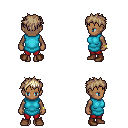
a pixel art fantasy rpg character, female body template, human, dark skin, teal tunic, red pants, white blonde bedhead hairstyle, bracelets, brown shoes, four views (front, back, left, right), 2x2 character sprite sheet, small pixel art, hard edges, no anti-aliasing